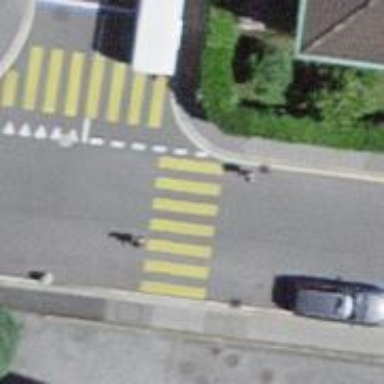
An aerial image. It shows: Zebra crossing on the road.